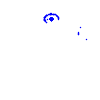
Particle: kaon